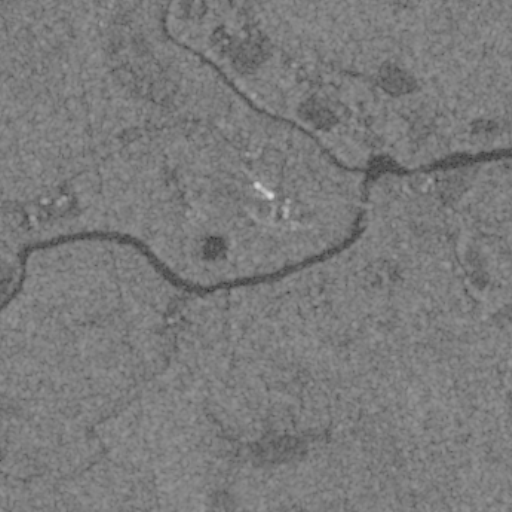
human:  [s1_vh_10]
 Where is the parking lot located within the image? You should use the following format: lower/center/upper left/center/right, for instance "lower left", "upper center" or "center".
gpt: The parking lot is located in the upper center of the image.
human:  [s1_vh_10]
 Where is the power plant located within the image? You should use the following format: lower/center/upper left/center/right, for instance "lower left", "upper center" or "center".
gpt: There is no power plant in the image.

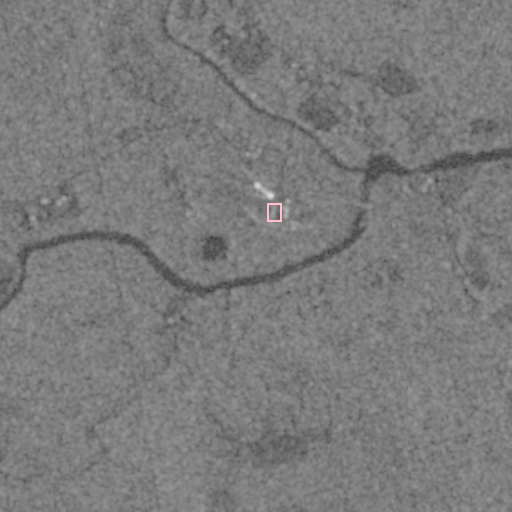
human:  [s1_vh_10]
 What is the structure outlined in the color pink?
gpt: The structure outlined in pink is a building.
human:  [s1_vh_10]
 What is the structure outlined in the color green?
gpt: There is no green outline.